Field crop: maize
Growth stage: 2
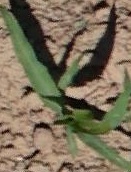
Species: maize